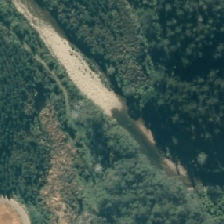
Land cover: manuka_kanuka